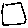
Label: square